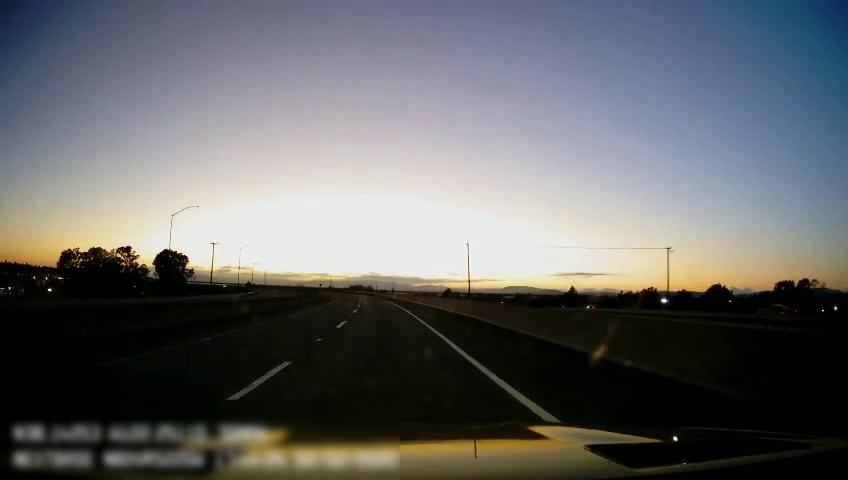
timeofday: Dusk/Dawn/Twilight
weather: Sunny
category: Drivable Space
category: Drivable Space
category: Vehicles | Car
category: Vehicles | Car
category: Lanes | Current Lane
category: Lanes | Current Lane
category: Lanes | Current Lane
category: Lanes | Alternate Lane